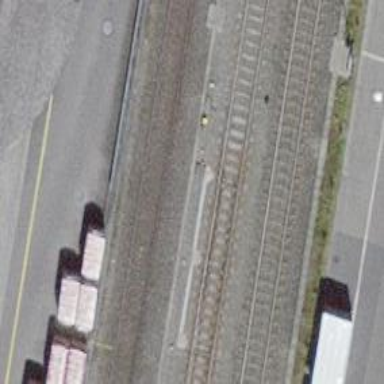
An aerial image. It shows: Railway switch.